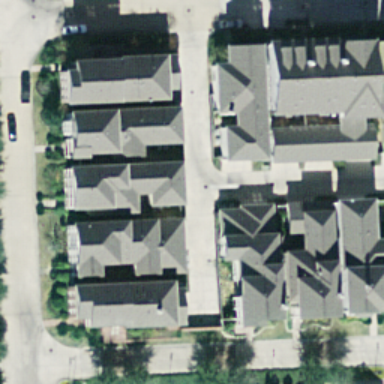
This is a dense residential area .